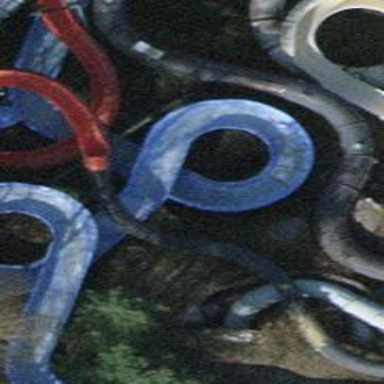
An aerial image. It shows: Water slide attraction.